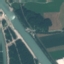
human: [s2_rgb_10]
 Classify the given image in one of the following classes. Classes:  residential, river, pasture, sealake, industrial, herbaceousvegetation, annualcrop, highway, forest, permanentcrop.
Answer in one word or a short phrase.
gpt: River